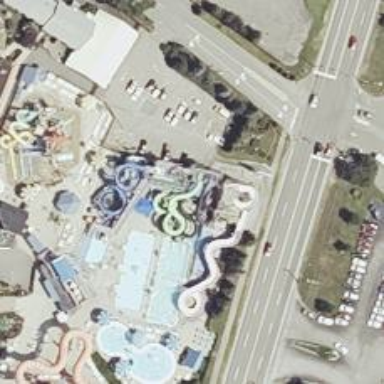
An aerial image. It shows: Water slide attraction.